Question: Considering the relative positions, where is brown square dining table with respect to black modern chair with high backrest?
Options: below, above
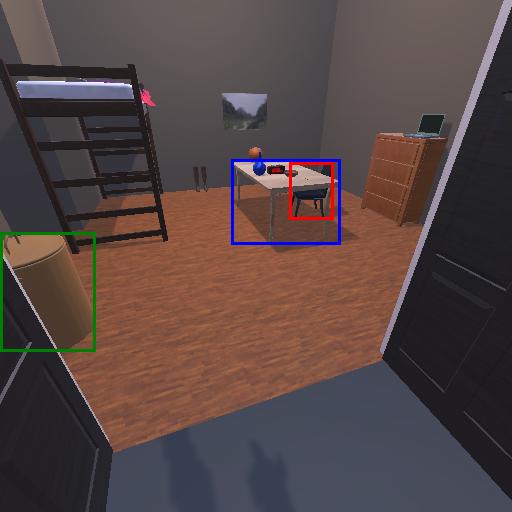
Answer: below